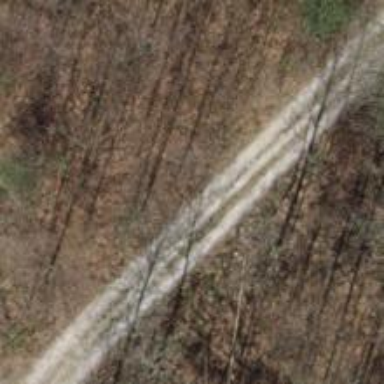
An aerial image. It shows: Gravel track with grade 2 tracktype.